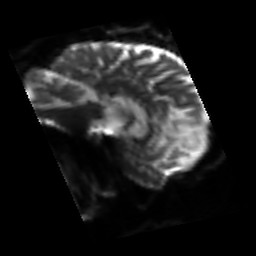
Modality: sbref
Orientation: sagittal
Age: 58
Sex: male
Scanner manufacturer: siemens
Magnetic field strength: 3 T
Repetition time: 3.2 s
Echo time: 0.081 s